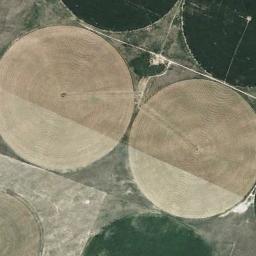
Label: circular_farmland